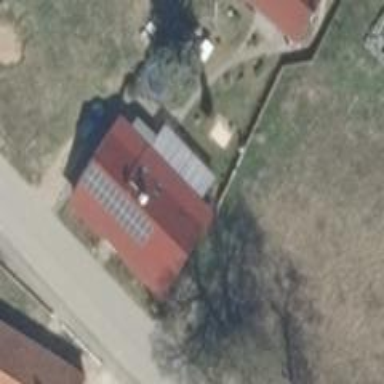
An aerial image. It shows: Building with gabled roof.